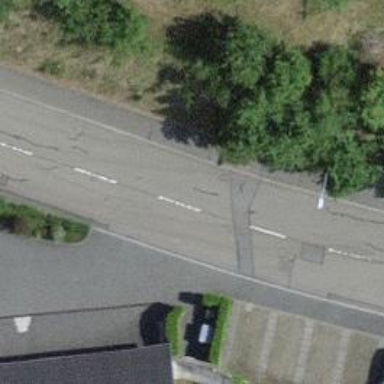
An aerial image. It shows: Footway.